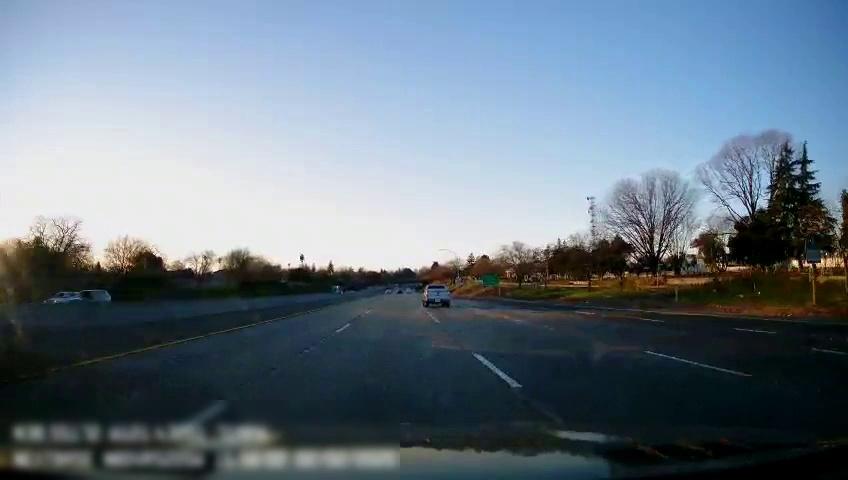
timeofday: Day
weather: Sunny
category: Drivable Space
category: Vehicles | Truck
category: Vehicles | Car
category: Vehicles | SUV
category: Lanes | Alternate Lane
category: Lanes | Current Lane
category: Lanes | Current Lane
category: Lanes | Alternate Lane
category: Lanes | Alternate Lane
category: Lanes | Alternate Lane
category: Lanes | Alternate Lane
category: Traffic | Signs